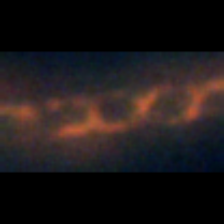
Taxon: Chaetoceros
Group: Diatoms